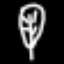
Label: leaf